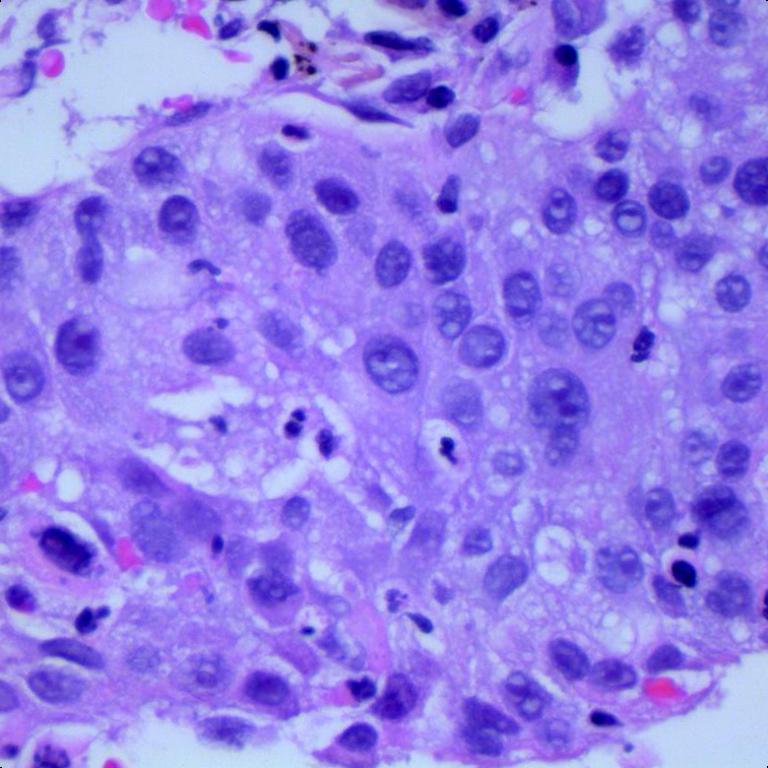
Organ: lung
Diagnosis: squamous carcinomas